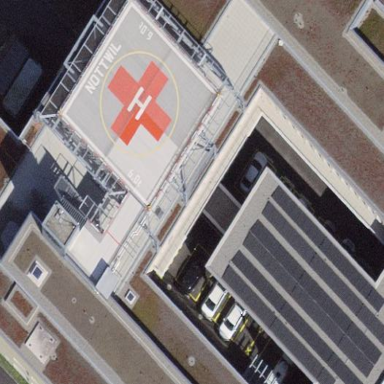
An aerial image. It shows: Image of helipad at airport.